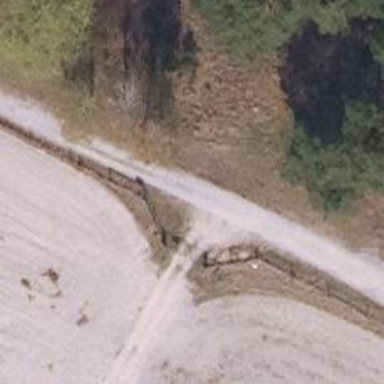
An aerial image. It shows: Track with grade 2 gravel surface.